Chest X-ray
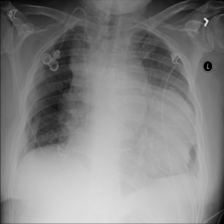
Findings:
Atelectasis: negative
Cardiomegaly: negative
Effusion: negative
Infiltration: negative
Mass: positive
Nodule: negative
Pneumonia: negative
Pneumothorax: negative
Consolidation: negative
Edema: negative
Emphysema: negative
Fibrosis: negative
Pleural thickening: negative
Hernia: negative